Question: Is this possible in xml at design time to rotate a button -90 degree so that I can align it to the right/left of the view?

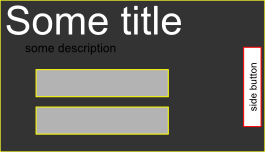
Answer: Are you talking about animating the button? If so, you can write an animation XML and save it in 'res/anim', and in your 'onCreate' method in your 'Activity', you can call the animation on your button. But please provide more information; what do you want to do, and why (like jersam515 said), do you not just align it to parent left?